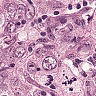
Metastatic tissue present: yes